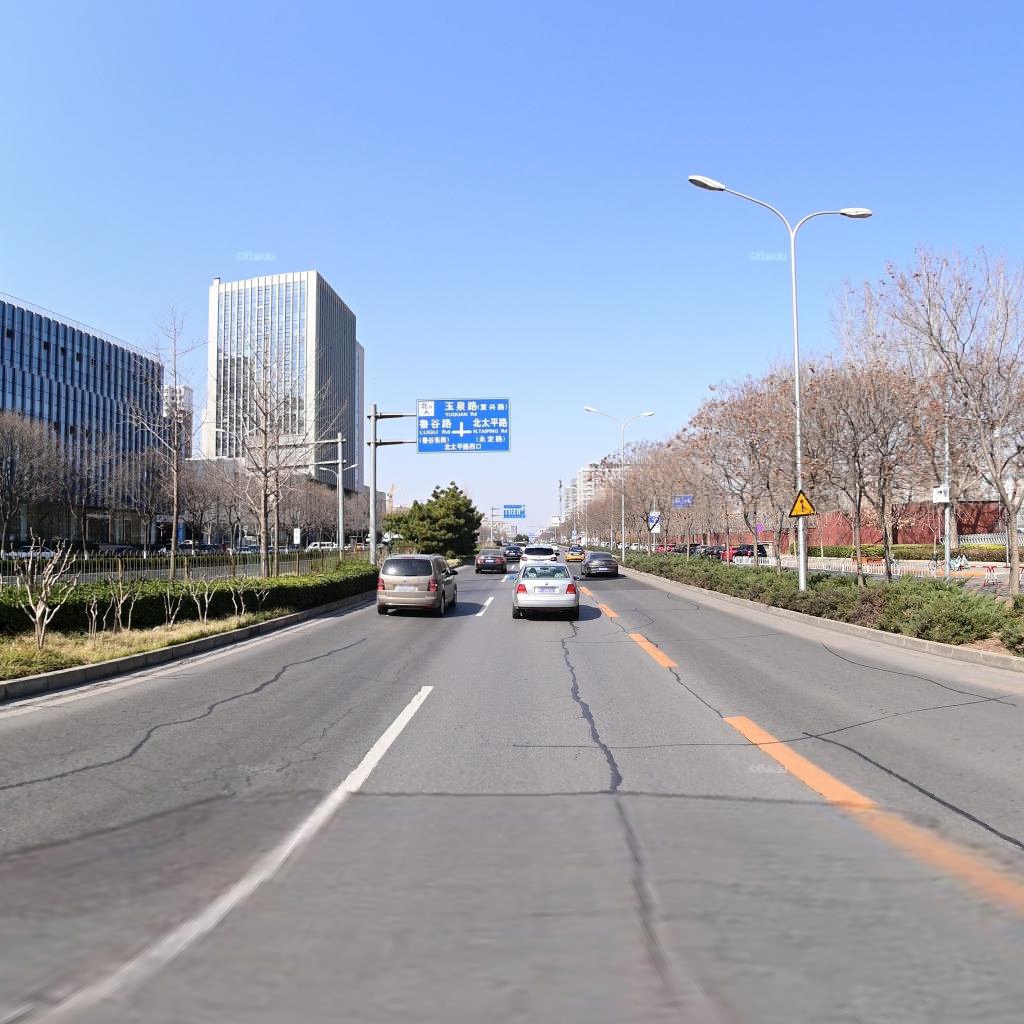
Region: Haidian
Road damage annotations: longitudinal patch, longitudinal patch, longitudinal patch, longitudinal patch, longitudinal patch, longitudinal patch, longitudinal patch, transverse patch, transverse patch, alligator crack